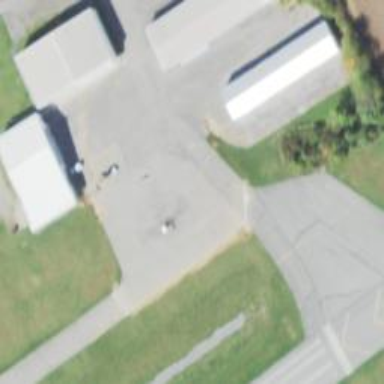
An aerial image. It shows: Image of taxiway at airport.